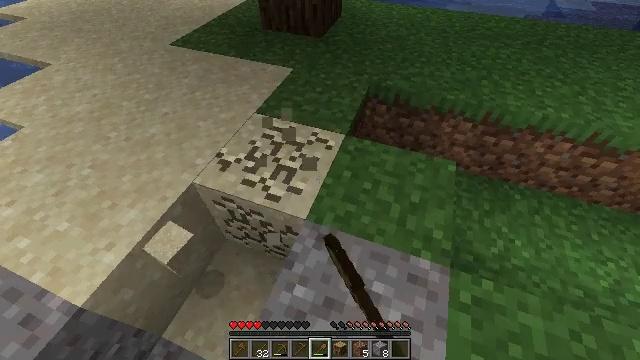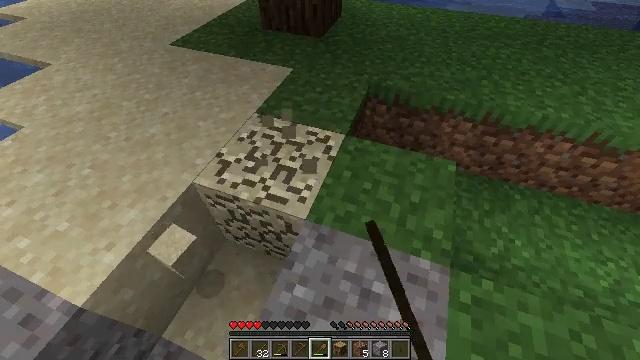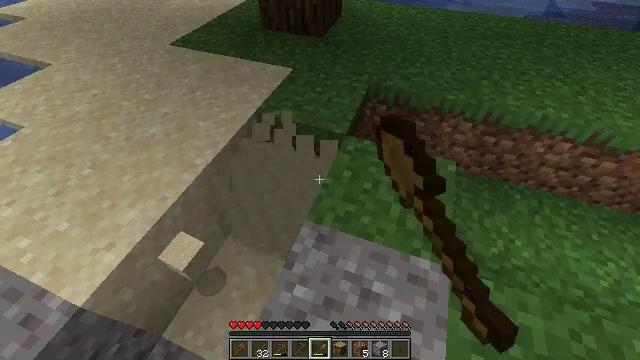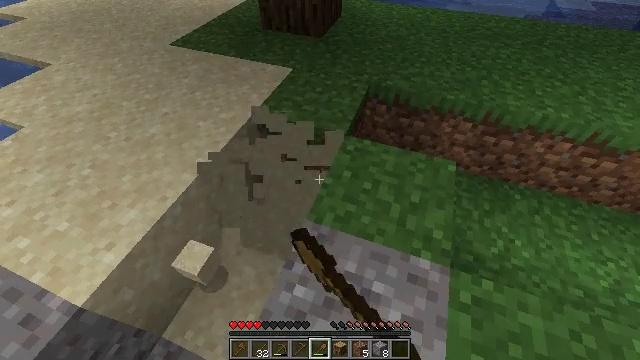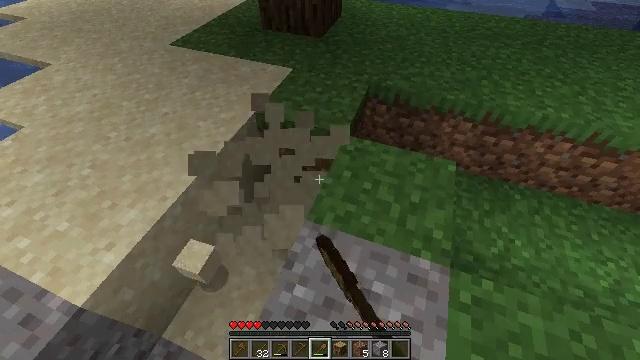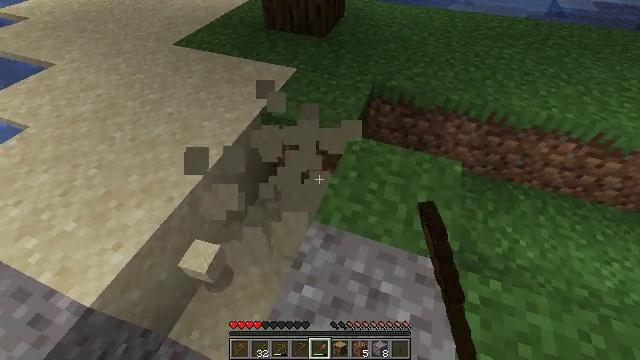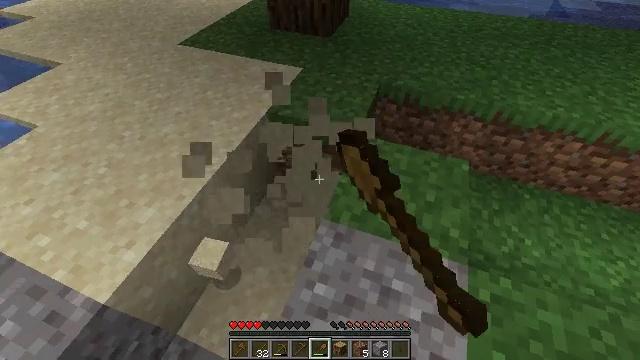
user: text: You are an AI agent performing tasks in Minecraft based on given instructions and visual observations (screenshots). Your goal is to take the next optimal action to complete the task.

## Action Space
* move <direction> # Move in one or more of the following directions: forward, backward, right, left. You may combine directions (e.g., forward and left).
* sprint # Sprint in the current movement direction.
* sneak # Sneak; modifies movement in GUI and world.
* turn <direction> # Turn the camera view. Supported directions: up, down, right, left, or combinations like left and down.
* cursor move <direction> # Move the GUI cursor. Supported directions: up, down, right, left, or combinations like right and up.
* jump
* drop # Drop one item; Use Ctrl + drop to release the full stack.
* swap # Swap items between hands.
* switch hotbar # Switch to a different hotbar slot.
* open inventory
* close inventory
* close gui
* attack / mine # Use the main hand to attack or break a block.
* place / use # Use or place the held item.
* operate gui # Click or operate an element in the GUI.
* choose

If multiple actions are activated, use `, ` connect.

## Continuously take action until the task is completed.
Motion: motion action
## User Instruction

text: Break the sand block.
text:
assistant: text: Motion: attack / mine
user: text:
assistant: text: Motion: attack / mine
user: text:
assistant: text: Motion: attack / mine
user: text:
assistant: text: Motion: attack / mine
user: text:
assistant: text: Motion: move left, attack / mine
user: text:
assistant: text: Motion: move back and move left, attack / mine
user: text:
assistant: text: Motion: attack / mine